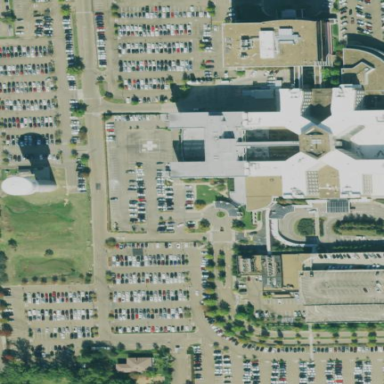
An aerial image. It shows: Healthcare facility identified as hospital.